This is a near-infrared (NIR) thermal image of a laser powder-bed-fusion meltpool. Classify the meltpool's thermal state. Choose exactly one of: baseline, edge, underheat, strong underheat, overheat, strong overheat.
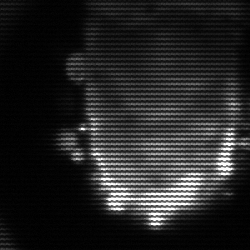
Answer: baseline